Question: I have a page called waiting.php this page is the portal to starting a real life session between a counsellor and a student. I have a submit button that is called "name='submit'
I have a piece of code that calls for the submit button to be (isset) once that happens then I want the PDO statement to execute the insert query. However I check phpmyadmin and nothing is being inserted.
My code goes as like so :
'''
f(isset($_POST['submit'])){
$query = $dbh->prepare("INSERT INTO counselors (counselorname) VALUES (:counselorname)");
$query->bindParam(':counselorname', $_POST['namedrop']);
$query->execute();
}
'''
Now this is the actual code that makes the submit button and the drop menu for the counselors names :
'''
echo "<td>
<form method= 'post'>
</form><select name='namedrop'>
<option value=''>Counselor Name</option>
<option value='dmin-John'>Admin - John</option>
<option value='Admin-Christine'>Admin - Christine</option>
<option value='Admin-Dawne'>Admin - Dawne</option>
<option value='Counselor-Cherie'>Counselor - Cherie</option>
<option value='Counselor-Tootie'>Counselor - Tootie</option>
<option value='Counselor-Debbie'>Counselor - Debbi</option>
<option value='FrontDesk-Delores'>Front Desk - Delores</option>
<option value='FrontDesk-Kiana'>Front Desk - Kiana</option>
</select>
</form>";
echo "<td> <form action='counselor.php?id=" . $row['id'] . "' method='post' target='_new'>
<input type='submit' name='submit' value='Start Session'>
</form> </td>";
'''
I'm new to PHP so my logic is some what there but my syntax and know how of how to implement my logic is below average.
Any help would be much appreciated.
Edit :
and this is how the page looks :

Edit 2:
'''
echo "<td>
<form action='counselor.php?id=" . $row['id'] . "' method='post' target='_new'>
<select name='namedrop'>
<option value=''>Counselor Name</option>
<option value='dmin-John'>Admin - John</option>
<option value='Admin-Christine'>Admin - Christine</option>
<option value='Admin-Dawne'>Admin - Dawne</option>
<option value='Counselor-Cherie'>Counselor - Cherie</option>
<option value='Counselor-Tootie'>Counselor - Tootie</option>
<option value='Counselor-Debbie'>Counselor - Debbi</option>
<option value='FrontDesk-Delores'>Front Desk - Delores</option>
<option value='FrontDesk-Kiana'>Front Desk - Kiana</option>
</select>
<td> <input type='submit' name='submit' value='Start Session'>
</form> </td>";
}
echo "</tr>";
echo "</table>";
if(isset($_POST['submit'])){
$query = $dbh->prepare("INSERT INTO counselors (id, counselorname) VALUES (:id, :counselorname)");
$query = $dbh->bindParam(':id', $row['id']);
$query->bindParam(':counselorname', $_POST['namedrop']);
$query->execute();
}
'''
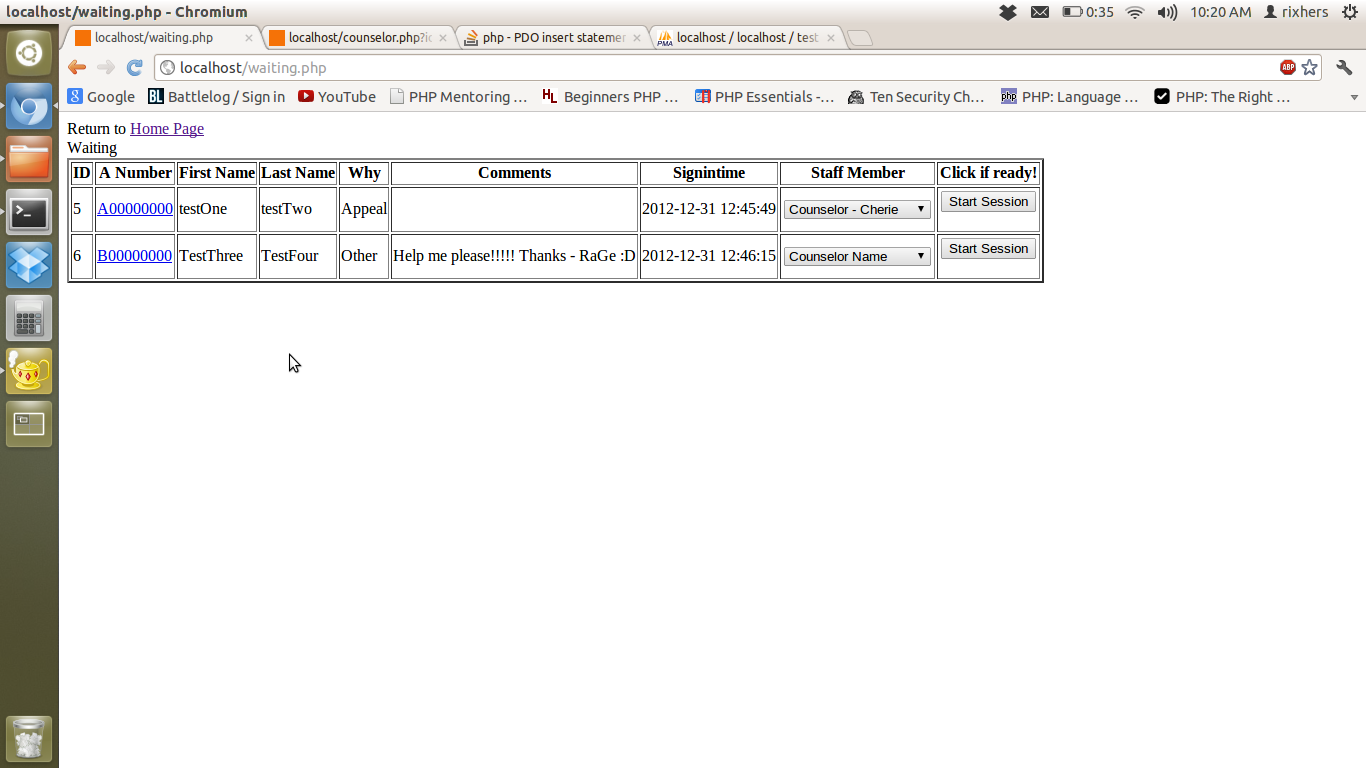
Answer: Problem was that : action="counselor.php?id= ". $row['id'] . "
meaning that the insert script was supposed to go to the counselor.php page. reason why it wasnt shooting errors is that what i told it do was working accept not in the way I wanted it to.
second problem is that the form must be in method=post if not the ID will insert but not the name. so to fix this :
'''
echo "
<td> <form action='counselor.php?id=" . $row['id'] . "' method='post' target='_new'>
<select name='namedrop'>
<option value=''>Counselor Name</option>
<option value='dmin-John'>Admin - John</option>
<option value='Admin-Christine'>Admin - Christine</option>
<option value='Admin-Dawne'>Admin - Dawne</option>
<option value='Counselor-Cherie'>Counselor - Cherie</option>
<option value='Counselor-Tootie'>Counselor - Tootie</option>
<option value='Counselor-Debbie'>Counselor - Debbi</option>
<option value='FrontDesk-Delores'>Front Desk - Delores</option>
<option value='FrontDesk-Kiana'>Front Desk - Kiana</option>
</select>
</td>
<td> <input type='submit' name='submit' value='Start Session'></td>
</form> </td>";
'''
then on my counselor.php i ran a test to check if I am getting anything with :
'''
$id = $_GET['id'];
echo "$id";
$name = $_POST['namedrop'];
echo "$name";
'''

then all i did to run the query was :
'''
if(isset($_POST['submit'])){
$query = $dbh->prepare("INSERT INTO counselors (id, counselorname) VALUES (:id, :counselorname)");
$query->bindParam(':id', $_GET['id']);
$query->bindParam(':counselorname', $_POST['namedrop']);
$query->execute();
}
'''
and then here is the finished result :